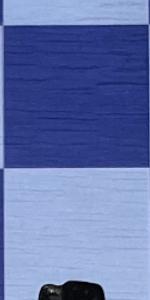
Label: Empty